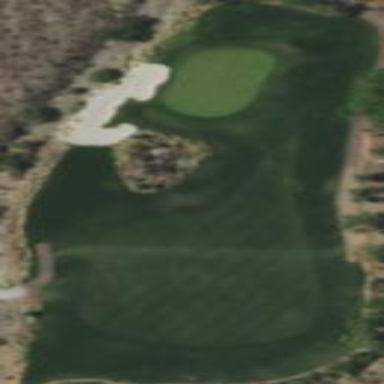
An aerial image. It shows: Area of rough grass used for golf.